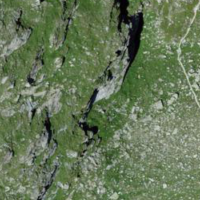
EUNIS habitat code: 31
Species observed at this site:
Marmota marmota